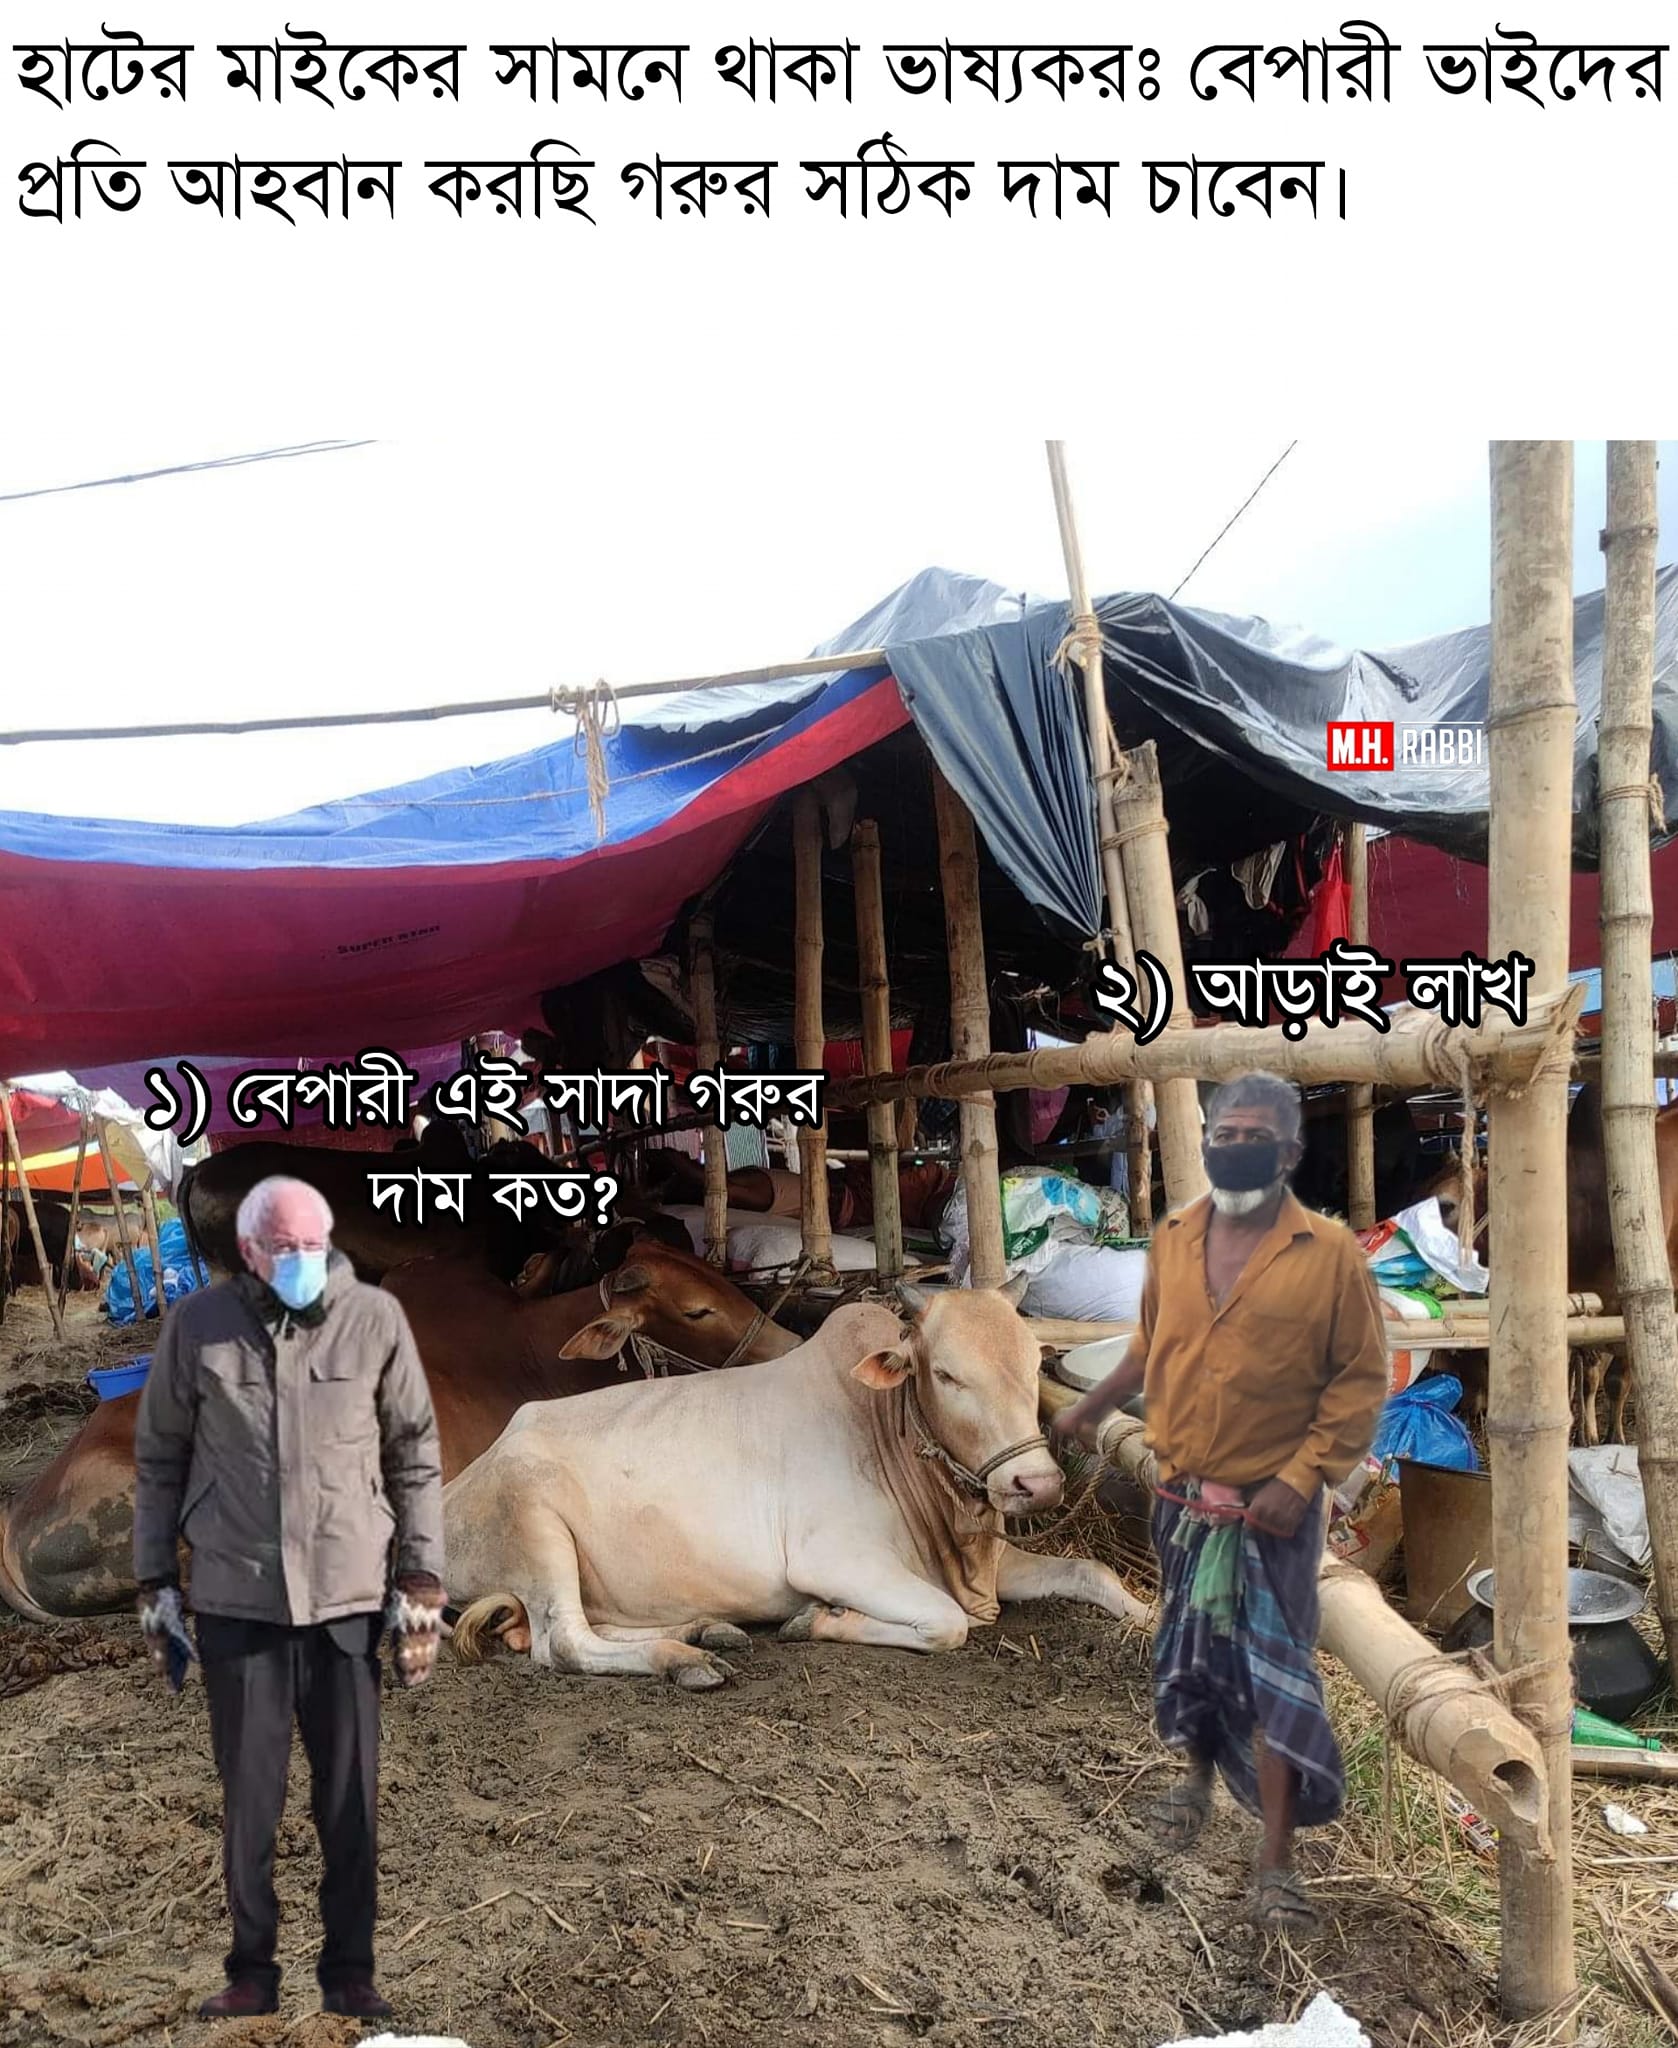
Caption: হাটের মাইকের সামনে থাকা ভাষ্যকরঃ বেপারী ভাইদের প্রতি আহব্বান করছি গরুর সঠিক দাম চাবেন ।   ১) বেপারী এই সাদা গরুর দাম কত?    ২) আড়াই লাখ
Label: non-hate